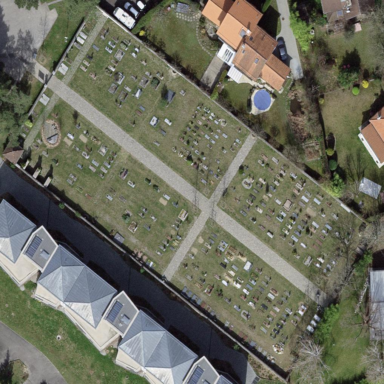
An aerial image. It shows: Cemetery.